Interaction volume radius: 10 \u00c5
Interaction volume height: 10 \u00c5
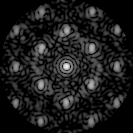
Disorder parameter: 0.3691